【题型】解答题　【知识点】解析几何　【难度】easy
已知抛物线$C:y^2=4x$.
\noindent\textbf{(1)倾斜角为$\dfrac{\pi}{3}$的直线$l$过$C$的焦点，且与$C$交于$M$、$N$两点，求$|MN|$；}
\noindent\textbf{(2)设$P$是$C$上一点，$A$、$B$是$C$的准线上两个不同的点，且圆$x^2+y^2=1$是$\triangle PAB$的内切圆.$|AB|=2\sqrt{5}$，求点$P$的横坐标；}
【解答】
\vspace{0.5cm}
\noindent\textbf{【答案】(1)$|MN|=\dfrac{16}{3}$}
\noindent\textbf{(2)$3$}

\vspace{0.5cm}
\noindent\textbf{【分析】(1) 根据已知得直线为$y=\sqrt{3}(x-1)$，联立抛物线，应用韦达定理及抛物线的定义求$|MN|$；}
\noindent\textbf{(2) 设$P(x_0,y_0)$，$A(-1,y_1),B(-1,y_2)$，切线为$y-y_0=k(x-x_0)$，根据内切圆及点线距离公式得$(x_0^2-1)k^2-2x_0y_0k+y_0^2-1=0$，进而得到$|AB|=|y_1-y_2|=|x_0+1|\cdot\dfrac{2\sqrt{x_0^2+y_0^2-1}}{|x_0^2-1|}$且$y_0^2=4x_0$，即可求$P$的横坐标；}

\vspace{0.5cm}
\noindent\textbf{【详解】(1) 抛物线$C:y^2=4x$的焦点坐标为$F(1,0)$，则设直线为$y=\sqrt{3}(x-1)$，}

\noindent\textbf{设点$M(x_M,y_M),N(x_N,y_N)$，}
\noindent\textbf{联立直线与抛物线方程可得$\begin{cases}y^2=4x \\ y=\sqrt{3}(x-1)\end{cases}\Rightarrow 3x^2-10x+3=0$，}
\noindent\textbf{因此$x_M+x_N=\dfrac{10}{3}$，所以$|MN|=|MF|+|NF|=x_M+x_N+2=\dfrac{10}{3}+2=\dfrac{16}{3}$；}

\vspace{0.3cm}
\noindent\textbf{(2) 设$P(x_0,y_0)$，于是有$y_0^2=4x_0$，$C:y^2=4x$的准线方程为$x=-1$，}

\noindent\textbf{设$A(-1,y_1),B(-1,y_2)$，过$P$的直线$PA,PB$的方程可设为$y-y_0=k(x-x_0)$，}
\noindent\textbf{根据题意，两直线均与圆$x^2+y^2=1$相切，因此$\dfrac{|-kx_0+y_0|}{\sqrt{k^2+1}}=1$，}
\noindent\textbf{化简得$(x_0^2-1)k^2-2x_0y_0k+y_0^2-1=0$，}
\noindent\textbf{设$PA,PB$的斜率为$k_1,k_2$，}
\noindent\textbf{因此$|AB|=|y_1-y_2|=|(x_0+1)(k_1-k_2)|=|x_0+1|\cdot\dfrac{2\sqrt{x_0^2+y_0^2-1}}{|x_0^2-1|}=2\sqrt{5}$，}
\noindent\textbf{将$y_0^2=4x_0$代入上式，化简得$2x_0^2-7x_0+3=0$，解得$x_0=3$或$x_0=\dfrac{1}{2}$(舍)，}
\noindent\textbf{因此点$P$的横坐标为$3$.}
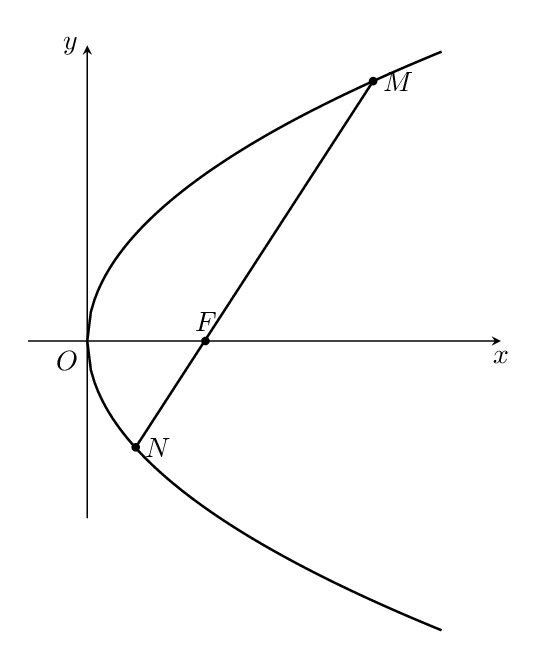
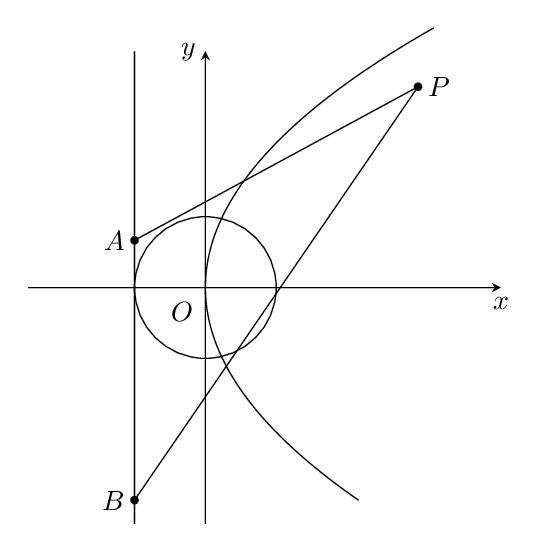